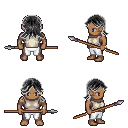
a pixel art fantasy rpg character, male body template, human, dark skin, white sleeveless shirt, white pants, gray loose hair, bracelets, spear, four views (front, back, left, right), 2x2 character sprite sheet, small pixel art, hard edges, no anti-aliasing